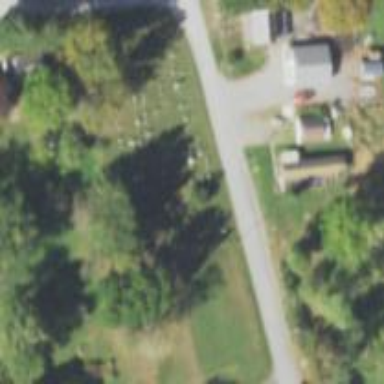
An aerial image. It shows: Cemetery.